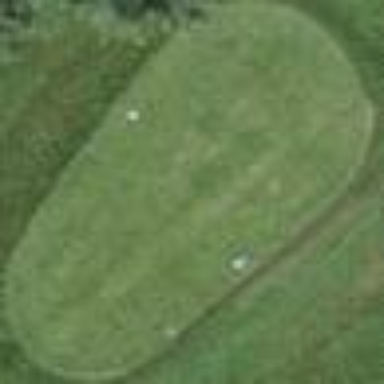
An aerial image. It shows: Grassy area designated as golf tee.